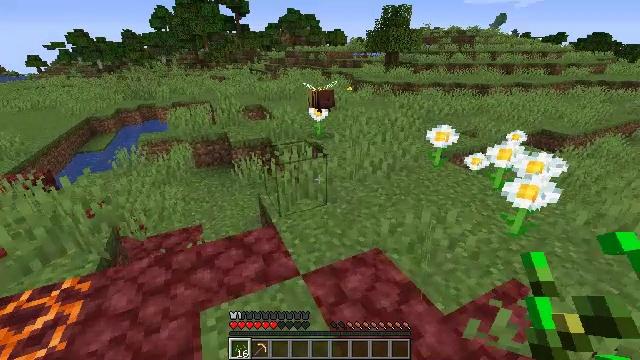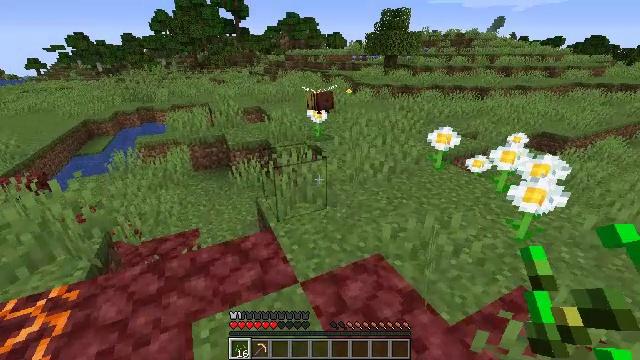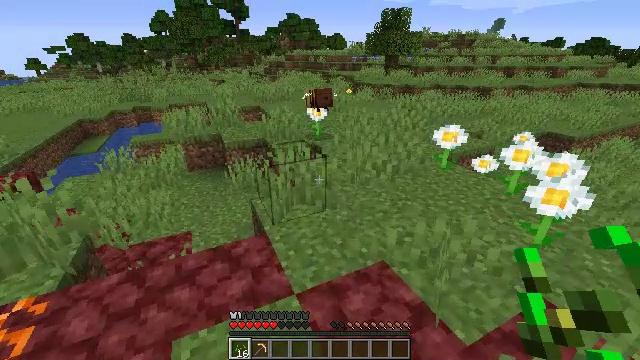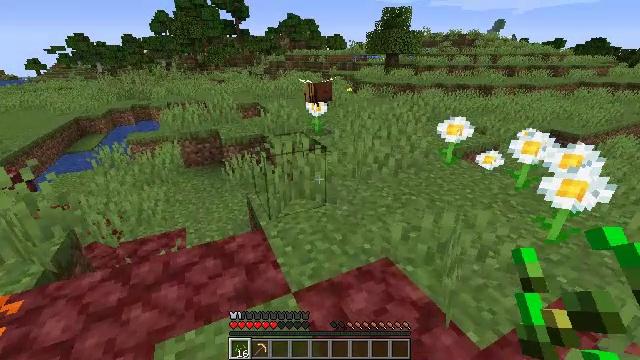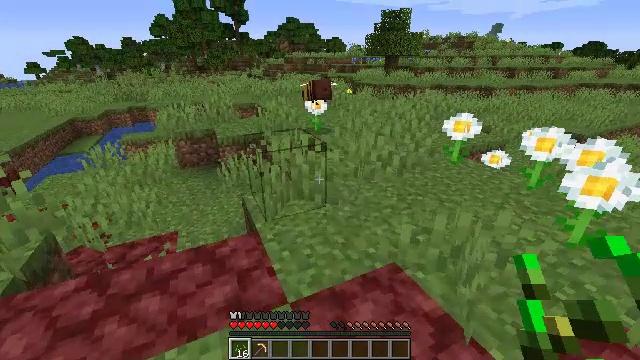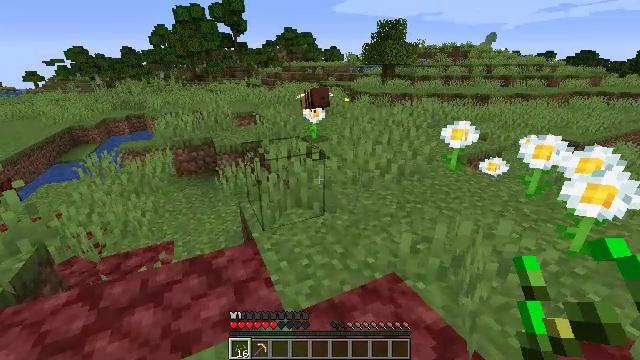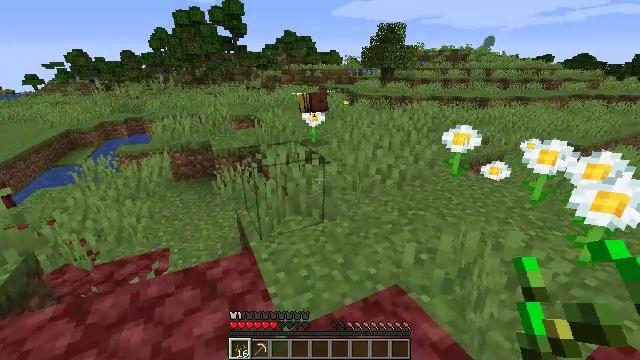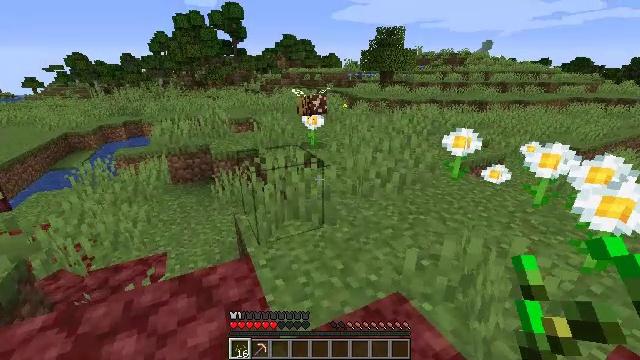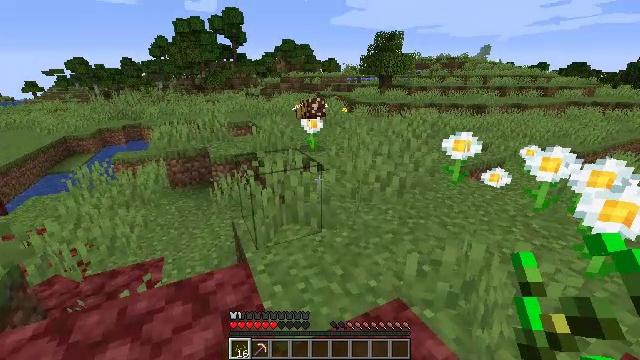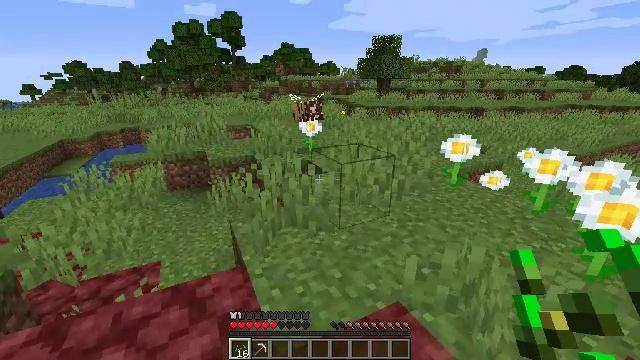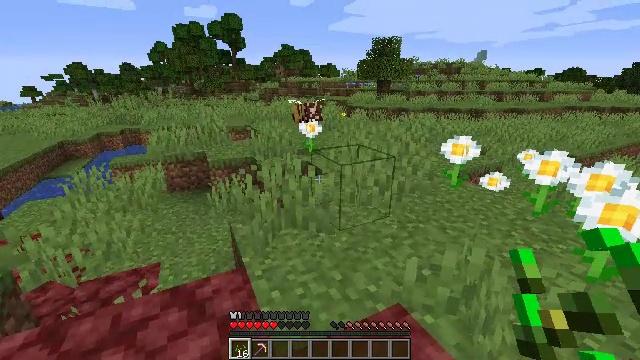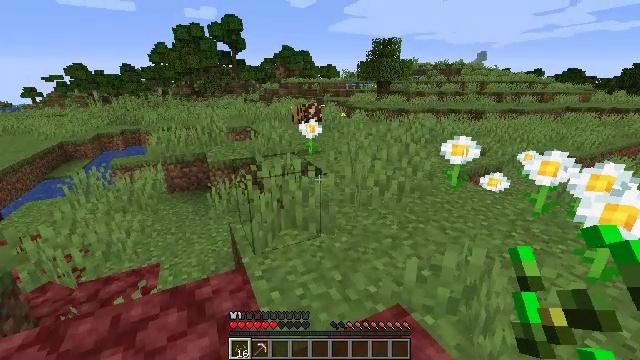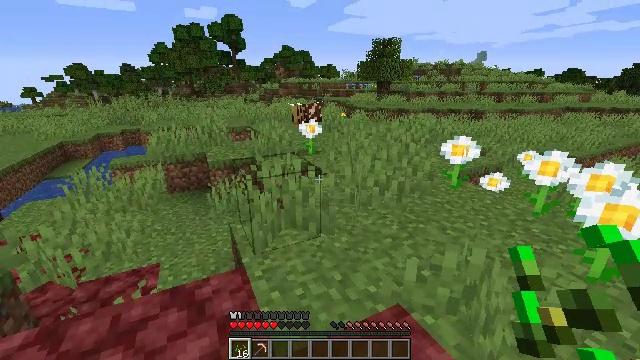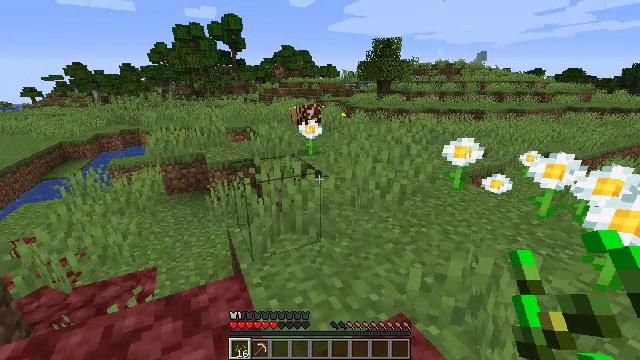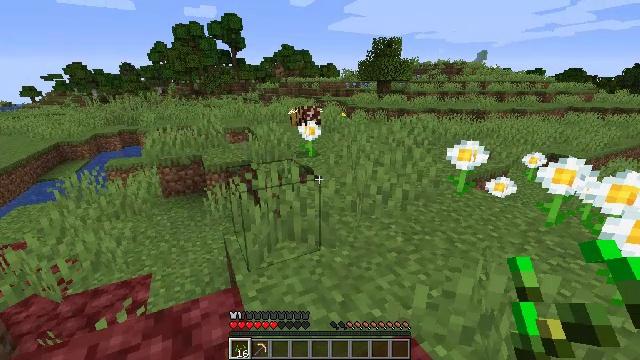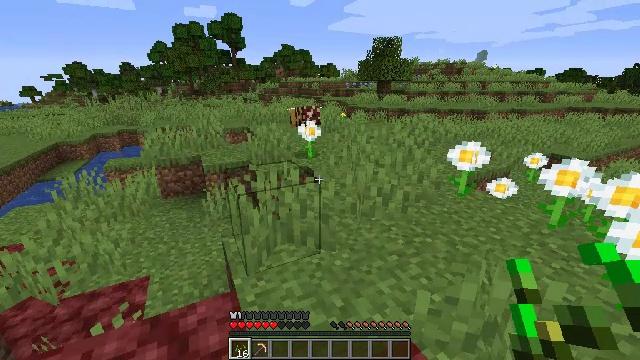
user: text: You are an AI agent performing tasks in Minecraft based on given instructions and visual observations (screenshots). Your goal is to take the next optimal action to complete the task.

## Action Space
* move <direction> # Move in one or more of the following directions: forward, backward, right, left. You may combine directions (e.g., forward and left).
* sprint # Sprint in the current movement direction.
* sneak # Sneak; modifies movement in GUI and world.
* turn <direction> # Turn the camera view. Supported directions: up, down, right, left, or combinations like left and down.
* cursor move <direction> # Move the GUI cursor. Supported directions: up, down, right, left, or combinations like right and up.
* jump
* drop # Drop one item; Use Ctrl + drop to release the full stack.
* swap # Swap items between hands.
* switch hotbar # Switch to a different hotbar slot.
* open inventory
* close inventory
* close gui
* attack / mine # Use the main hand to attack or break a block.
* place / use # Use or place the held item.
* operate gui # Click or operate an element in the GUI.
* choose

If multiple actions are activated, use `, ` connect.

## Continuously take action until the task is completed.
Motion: motion action
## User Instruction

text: Mine grass block from the ground.
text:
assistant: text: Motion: move forward
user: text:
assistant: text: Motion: move forward
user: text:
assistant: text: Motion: no_op
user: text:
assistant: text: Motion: no_op
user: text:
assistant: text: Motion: turn up
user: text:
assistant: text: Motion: no_op
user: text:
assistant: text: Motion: no_op
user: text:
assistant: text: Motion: no_op
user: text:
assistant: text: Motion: no_op
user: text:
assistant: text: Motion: no_op
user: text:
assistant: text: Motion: no_op
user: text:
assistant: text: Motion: no_op
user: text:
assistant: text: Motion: move forward
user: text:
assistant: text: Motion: move forward
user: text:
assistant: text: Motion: move forward
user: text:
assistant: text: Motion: move forward
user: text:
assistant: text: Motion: move forward
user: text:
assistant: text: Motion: move forward
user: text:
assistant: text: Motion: move forward, turn left
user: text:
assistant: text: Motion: move forward, turn left
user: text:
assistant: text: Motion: move forward
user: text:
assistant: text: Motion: move forward
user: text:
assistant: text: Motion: move forward
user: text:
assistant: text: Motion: move forward
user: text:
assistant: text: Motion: move forward
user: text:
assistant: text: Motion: move forward, turn left
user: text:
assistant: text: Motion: move forward, turn left
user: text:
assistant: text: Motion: move forward, turn left
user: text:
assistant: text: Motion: move forward
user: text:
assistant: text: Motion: move forward